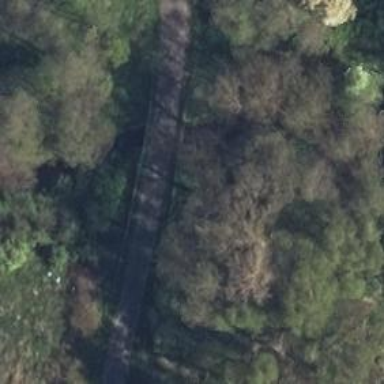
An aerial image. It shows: Unclassified road with asphalt surface running over bridge.